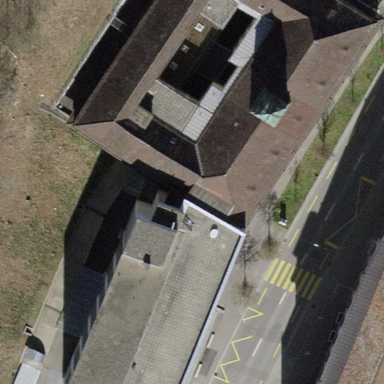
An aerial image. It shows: Flat roof office building with gray concrete roof. The building itself is ghost white in color.